Question: What is the reading of the measurement in the image?
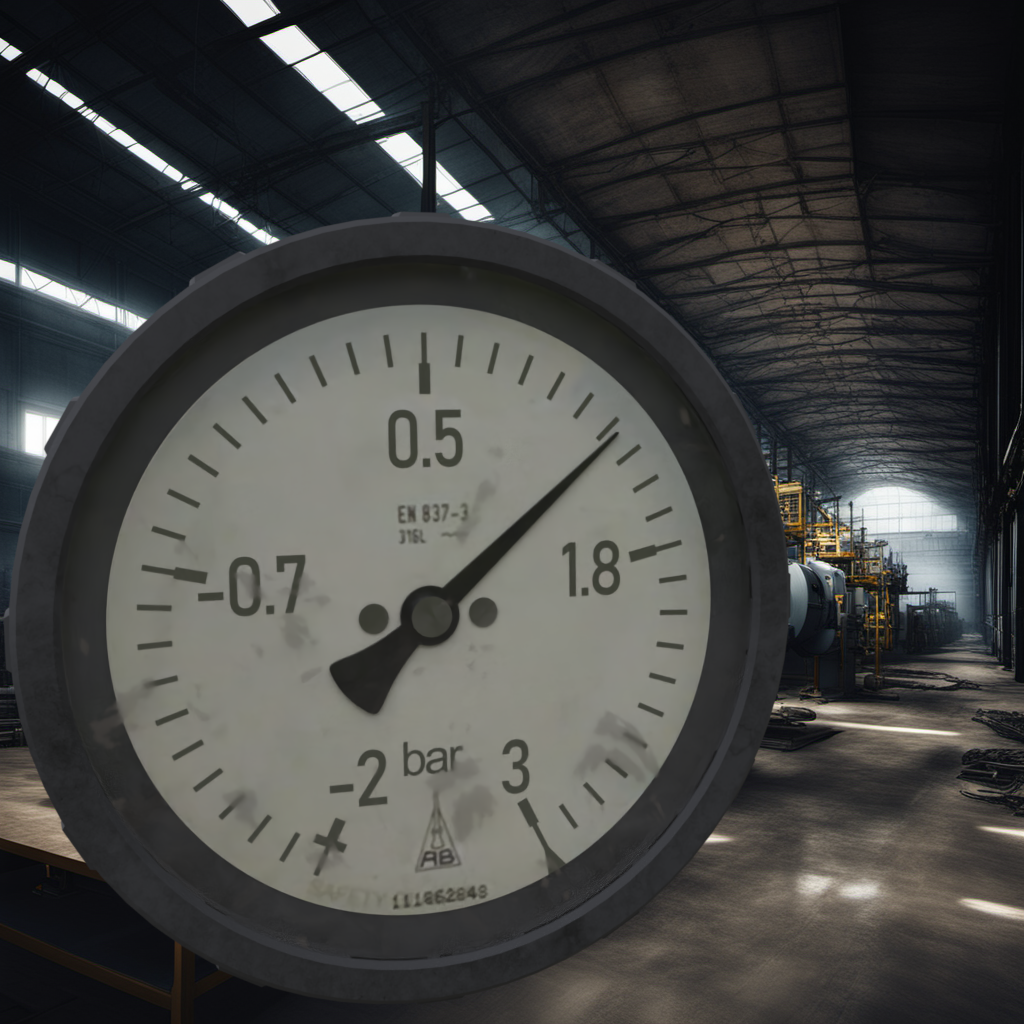
Answer: The result is 1.31
Question: What is the range of the measurement shown in the image?
Answer: The range is from -2 to 3
Question: What is the minimum and maximum value of the measurement shown in the image?
Answer: The minimum value is -2 and the maximum value is 3